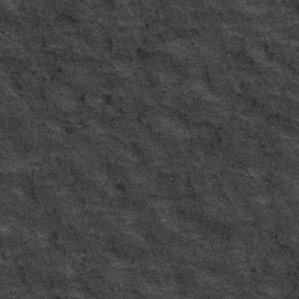
Label: frost